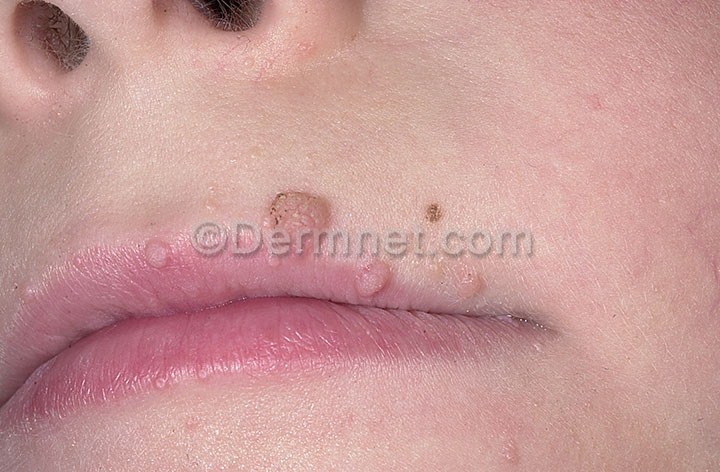
Disease: Warts Molluscum and other Viral Infections